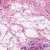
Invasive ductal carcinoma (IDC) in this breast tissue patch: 0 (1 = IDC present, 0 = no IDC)